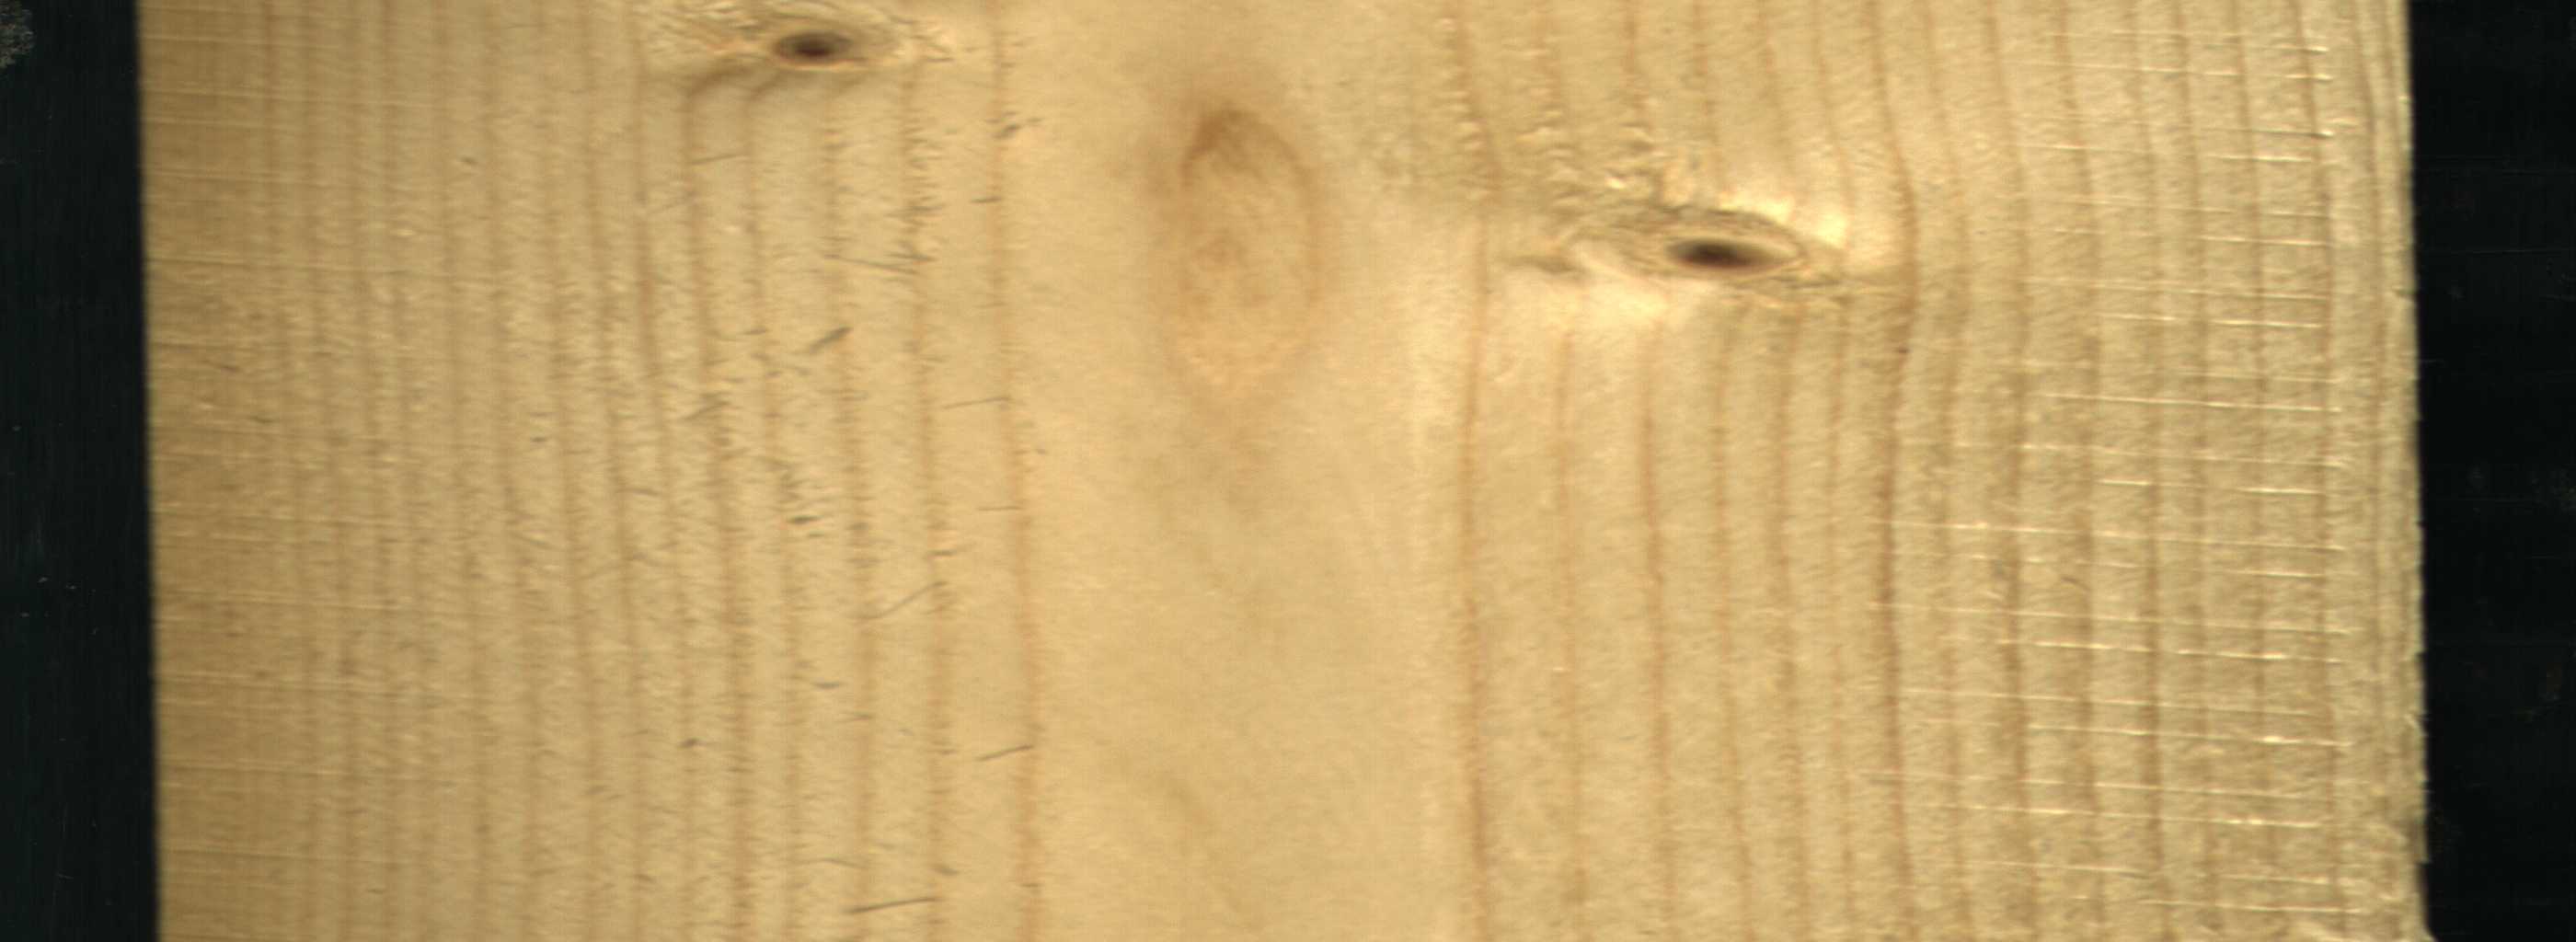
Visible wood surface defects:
Live_Knot
Live_Knot